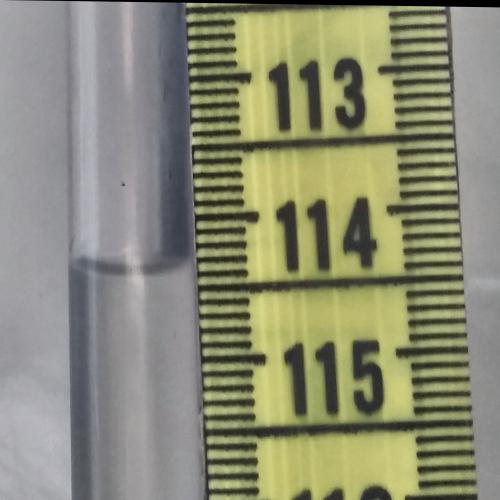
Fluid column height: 114.3 cm